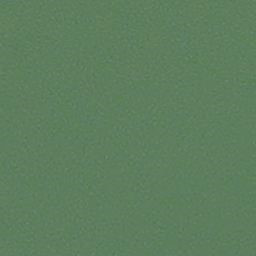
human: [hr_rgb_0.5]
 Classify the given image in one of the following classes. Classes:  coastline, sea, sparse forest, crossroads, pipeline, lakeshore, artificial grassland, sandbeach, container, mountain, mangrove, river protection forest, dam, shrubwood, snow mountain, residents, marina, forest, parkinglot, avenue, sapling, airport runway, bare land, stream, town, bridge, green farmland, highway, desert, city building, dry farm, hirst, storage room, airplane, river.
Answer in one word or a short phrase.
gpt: sea